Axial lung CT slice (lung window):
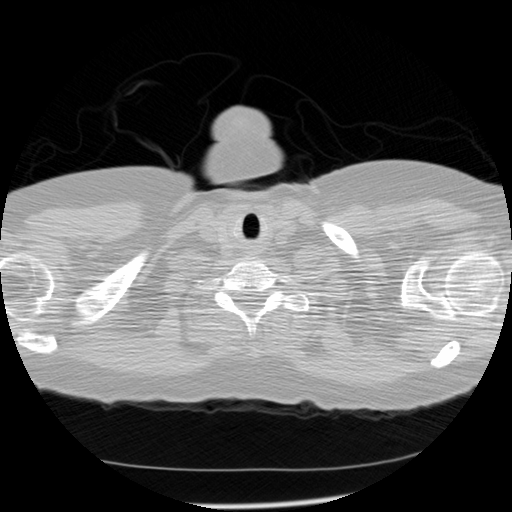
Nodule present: no